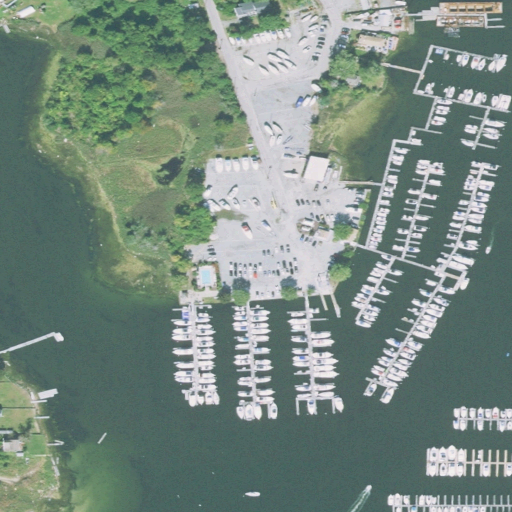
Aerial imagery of cape in Rhode Island named Second Point containing open water, herbaceous wetlands, medium intensity development, high intensity development, low intensity development, and open development